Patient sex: M
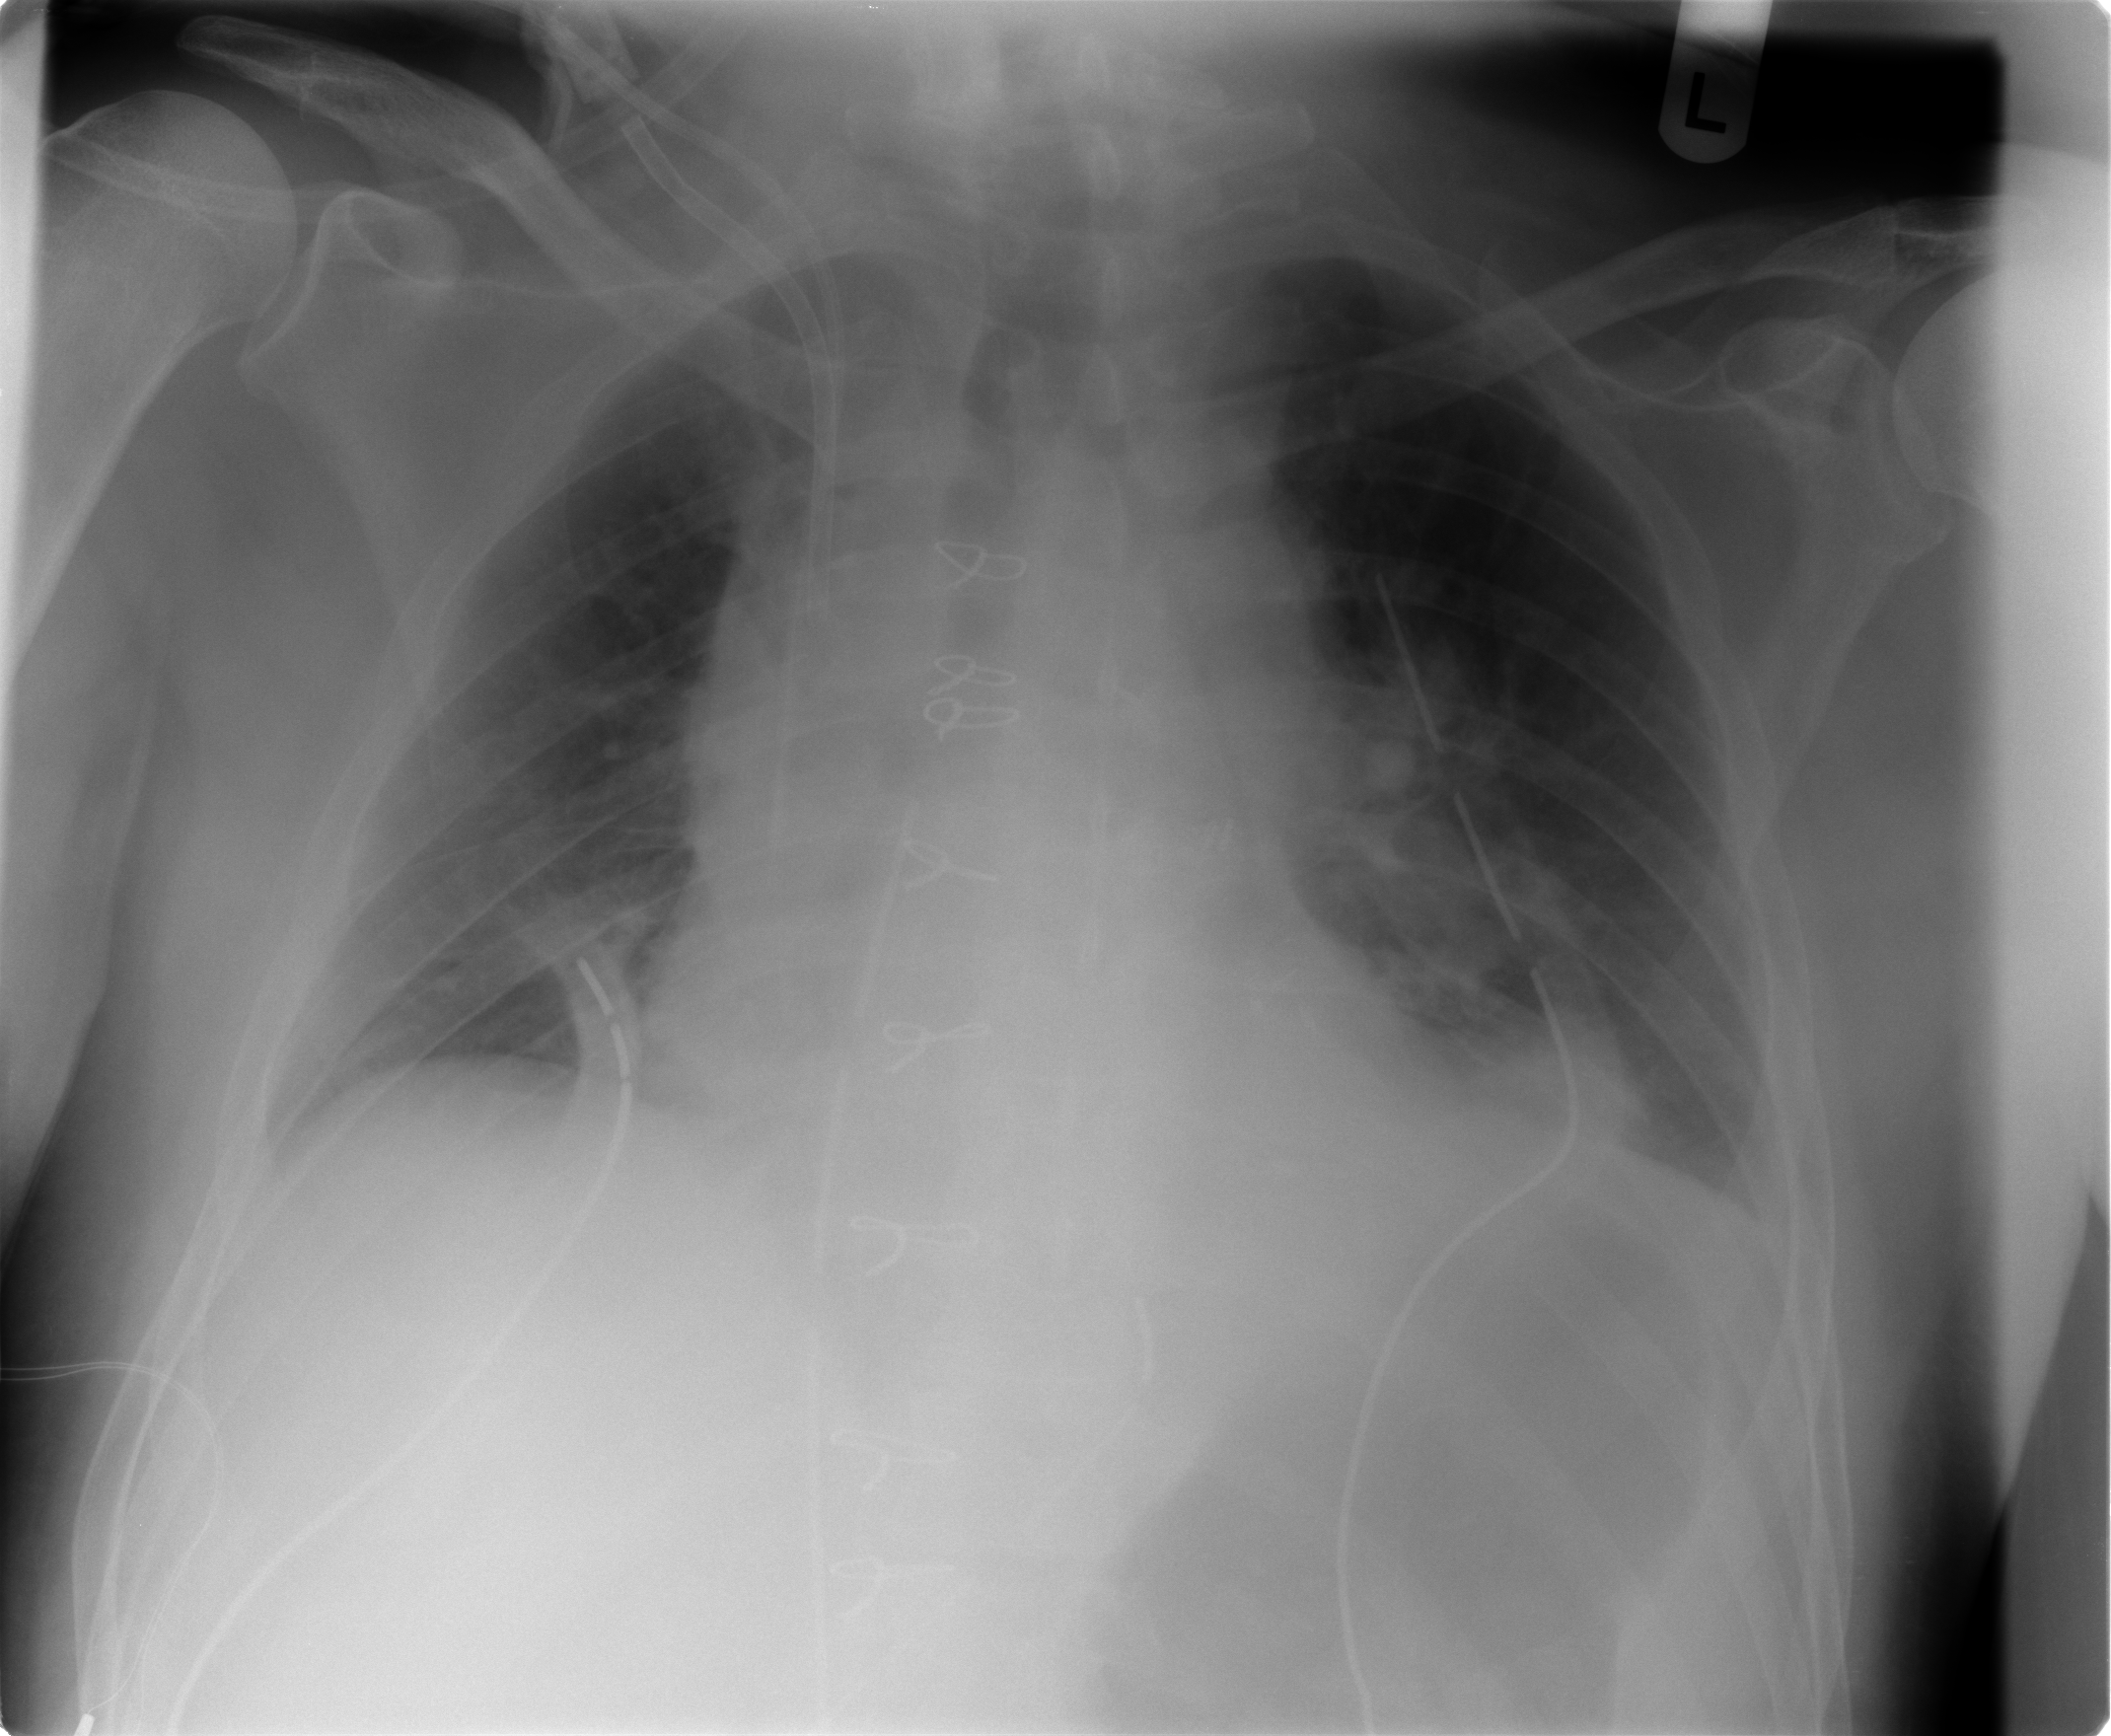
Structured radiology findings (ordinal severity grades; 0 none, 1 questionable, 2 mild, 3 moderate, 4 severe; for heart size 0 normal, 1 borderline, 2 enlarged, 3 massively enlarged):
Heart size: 2
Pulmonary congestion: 1
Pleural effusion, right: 0
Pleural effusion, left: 0
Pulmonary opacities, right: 0
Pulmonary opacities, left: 0
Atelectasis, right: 2
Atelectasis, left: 2